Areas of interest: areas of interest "Industrial"
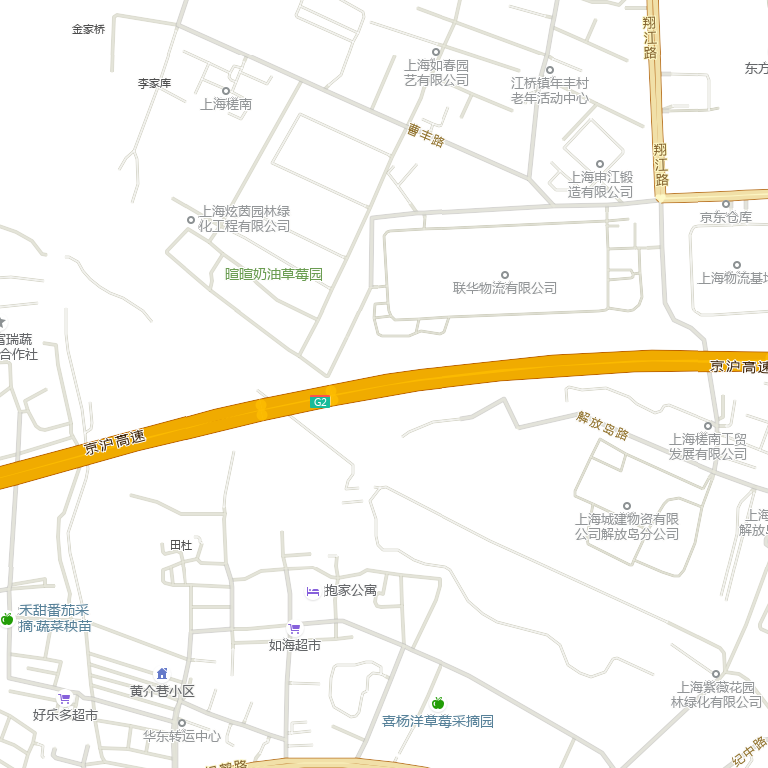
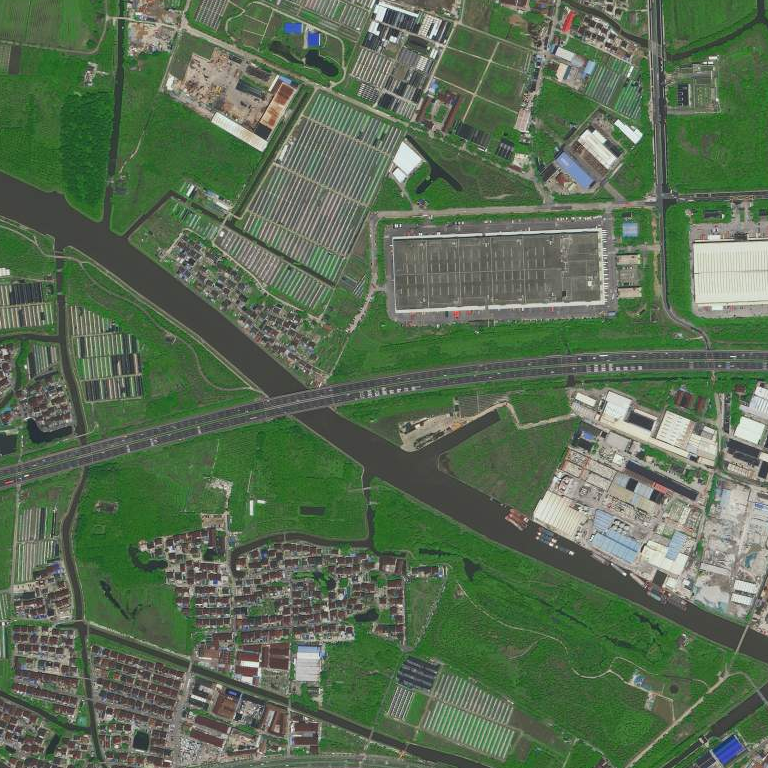